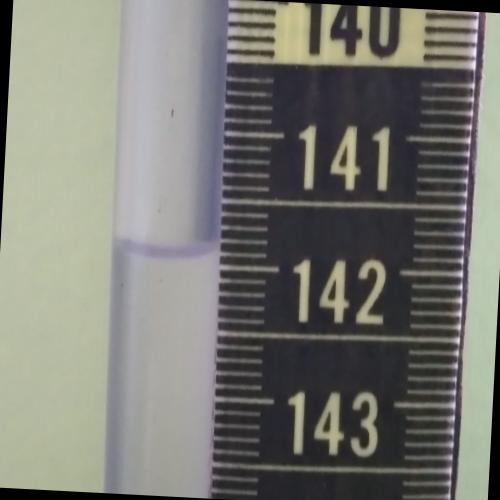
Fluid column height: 141.9 cm